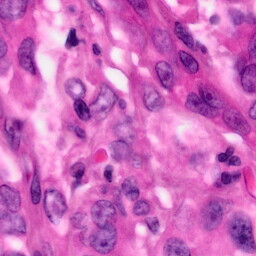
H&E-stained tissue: Pancreatic